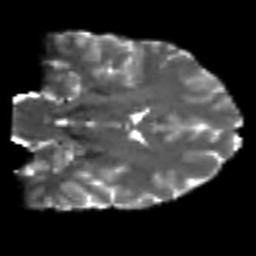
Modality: T2w
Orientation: coronal
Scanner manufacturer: siemens
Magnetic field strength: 3 T
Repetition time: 7.8 s
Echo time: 0.09 s